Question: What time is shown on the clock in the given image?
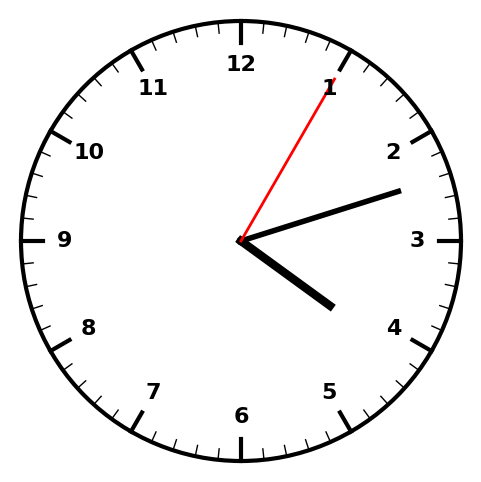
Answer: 04:12:05